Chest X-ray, AP view. Patient: 39 years old, sex M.
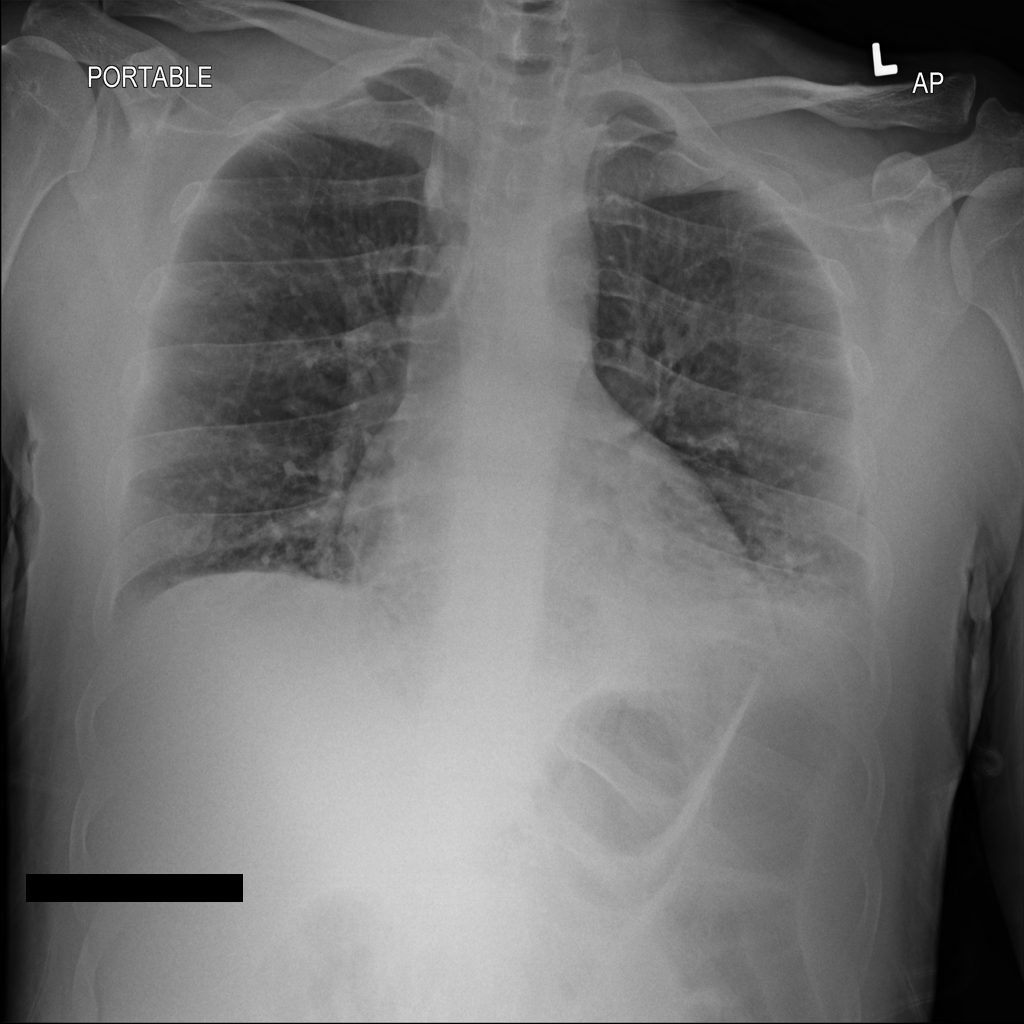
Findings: Infiltration, Pneumonia